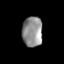
Tissue: prostate
Cell type: Fibroblasts
Senescence score: 0.8265
Nuclear area (px): 601
Mean DAPI intensity: 143.09